Field crop: tomato
Growth stage: 1
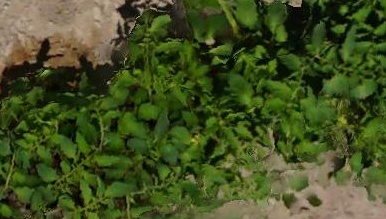
Species: tomato